Question: I have an SQL query in which I had to get value from two different tables (Say a1, a2). For simple reason it works but as I have a UNION in the same query for an important reason (to get a value from table a2 to place in between a column value of a1) due to this my query result comes out to be odd. Here is my query and image which shows the duplicate entries of same TICKET_ID, I want to remove that, how?
'''
SELECT
RECEIPTS.DATENEW AS DATE,
TICKETS.TICKETID AS TICKETID,
PAYMENTS.PAYMENT AS PAYMENT,
PAYMENTS.TOTAL AS TOTAL,
CUSTOMERS.NAME AS NAME,
ADJUSTMENTS.ADJUSTMENT_REASON AS REASON
FROM RECEIPTS
INNER JOIN TICKETS ON RECEIPTS.ID = TICKETS.ID
INNER JOIN PAYMENTS ON RECEIPTS.ID = PAYMENTS.RECEIPT
INNER JOIN CUSTOMERS ON TICKETS.CUSTOMER = CUSTOMERS.ID
RIGHT JOIN ADJUSTMENTS ON ADJUSTMENTS.CUSTOMER_ID = CUSTOMERS.ID
WHERE
(PAYMENTS.PAYMENT = 'debt'
OR PAYMENTS.PAYMENT = 'debtpaid')
UNION SELECT
ADJUSTMENTS.DATE AS DATE,
ADJUSTMENTS.TICKET_NO AS TICKETID,
ADJUSTMENTS.ADJUSTMENT_TYPE AS PAYMENT,
ADJUSTMENTS.ADJUSTMENT_AMOUNT * -1 AS TOTAL,
ADJUSTMENTS.CUSTOMER_NAME AS NAME,
ADJUSTMENTS.ADJUSTMENT_REASON AS REASON
FROM ADJUSTMENTS
ORDER BY NAME ASC, DATE DESC
'''
and here is the output image of it

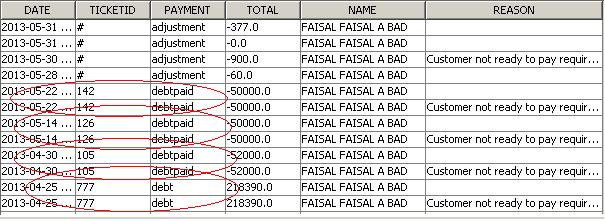
Answer: Finally I figured it out, now the query becomes as below
'''
SELECT
RECEIPTS.DATENEW AS DATE,
TICKETS.TICKETID AS TICKETID,
PAYMENTS.PAYMENT AS PAYMENT,
PAYMENTS.TOTAL AS TOTAL,
CUSTOMERS.NAME AS NAME,
(SELECT ADJUSTMENTS.ADJUSTMENT_REASON FROM ADJUSTMENTS WHERE ADJUSTMENTS.ADJUSTMENT_TYPE != 'adjustment' AND ADJUSTMENTS.ADJUSTMENT_REASON != '') AS REASON
FROM RECEIPTS
INNER JOIN TICKETS ON RECEIPTS.ID = TICKETS.ID
INNER JOIN PAYMENTS ON RECEIPTS.ID = PAYMENTS.RECEIPT
INNER JOIN CUSTOMERS ON TICKETS.CUSTOMER = CUSTOMERS.ID
WHERE
(PAYMENTS.PAYMENT = 'debt'
OR PAYMENTS.PAYMENT = 'debtpaid')
UNION SELECT
ADJUSTMENTS.DATE AS DATE,
ADJUSTMENTS.TICKET_NO AS TICKETID,
ADJUSTMENTS.ADJUSTMENT_TYPE AS PAYMENT,
ADJUSTMENTS.ADJUSTMENT_AMOUNT * -1 AS TOTAL,
ADJUSTMENTS.CUSTOMER_NAME AS NAME,
ADJUSTMENTS.ADJUSTMENT_REASON AS REASON
FROM ADJUSTMENTS
ORDER BY NAME ASC, DATE DESC
'''